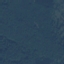
Land use / land cover class: Forest